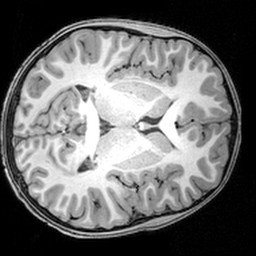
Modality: T1w
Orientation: axial
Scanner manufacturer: siemens
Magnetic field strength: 3 T
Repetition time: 1.9 s
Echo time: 0.00397 s